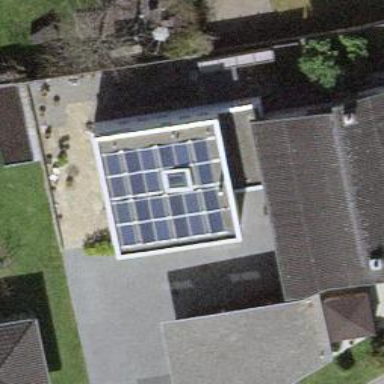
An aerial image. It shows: Solar power generator utilizing photovoltaic technology with solar photovoltaic panels.